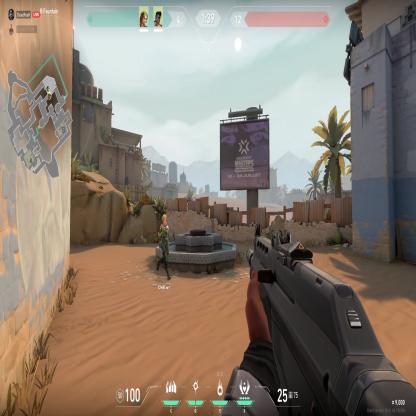
Label: teammate